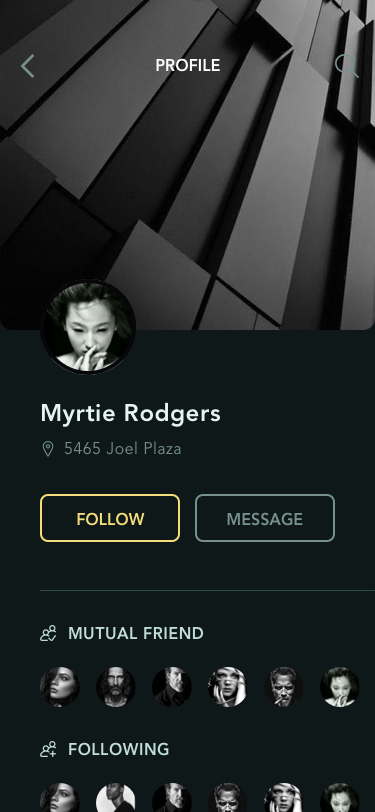
Text in this UI design:
5465 Joel Plaza
Myrtie Rodgers
mutual friend
Following